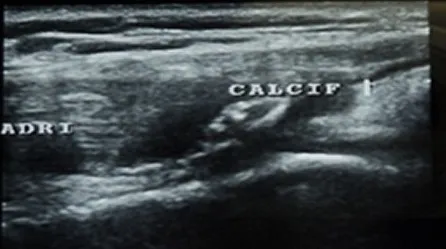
Ultrasound showing rupture of the quadriceps tendon with calcifications.
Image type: radiology (ultrasound)